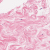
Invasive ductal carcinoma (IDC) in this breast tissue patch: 0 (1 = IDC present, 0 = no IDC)